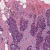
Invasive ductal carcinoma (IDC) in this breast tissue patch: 1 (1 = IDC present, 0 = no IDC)